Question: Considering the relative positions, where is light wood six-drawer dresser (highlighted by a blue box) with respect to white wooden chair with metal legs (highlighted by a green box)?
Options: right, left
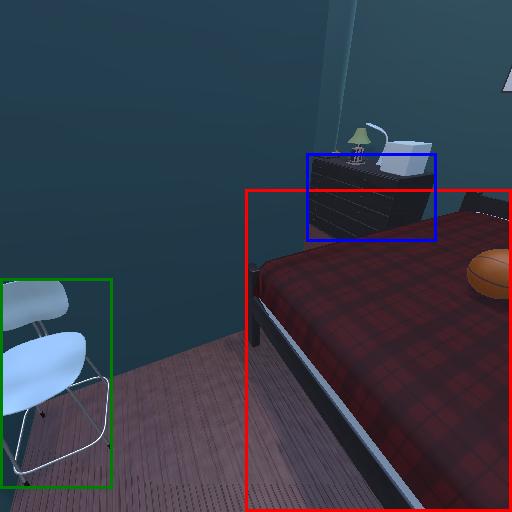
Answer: right